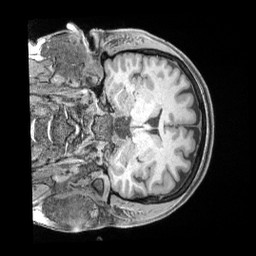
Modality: T1w
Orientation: coronal
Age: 37
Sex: female
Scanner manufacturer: siemens
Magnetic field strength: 3 T
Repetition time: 2 s
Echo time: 0.00211 s